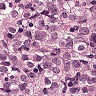
Metastatic tissue present: yes